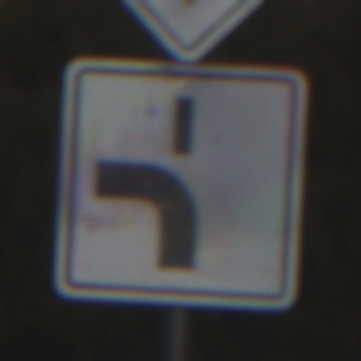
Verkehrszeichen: VerlaufVorfahrtsstrasse5
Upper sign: Vorfahrtsstrasse
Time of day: MorningAfternoon
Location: Outdoor (Nature)
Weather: Clear
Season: NotSpecified
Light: Natural